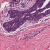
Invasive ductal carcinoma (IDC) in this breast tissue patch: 0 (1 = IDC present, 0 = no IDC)